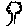
Label: tree